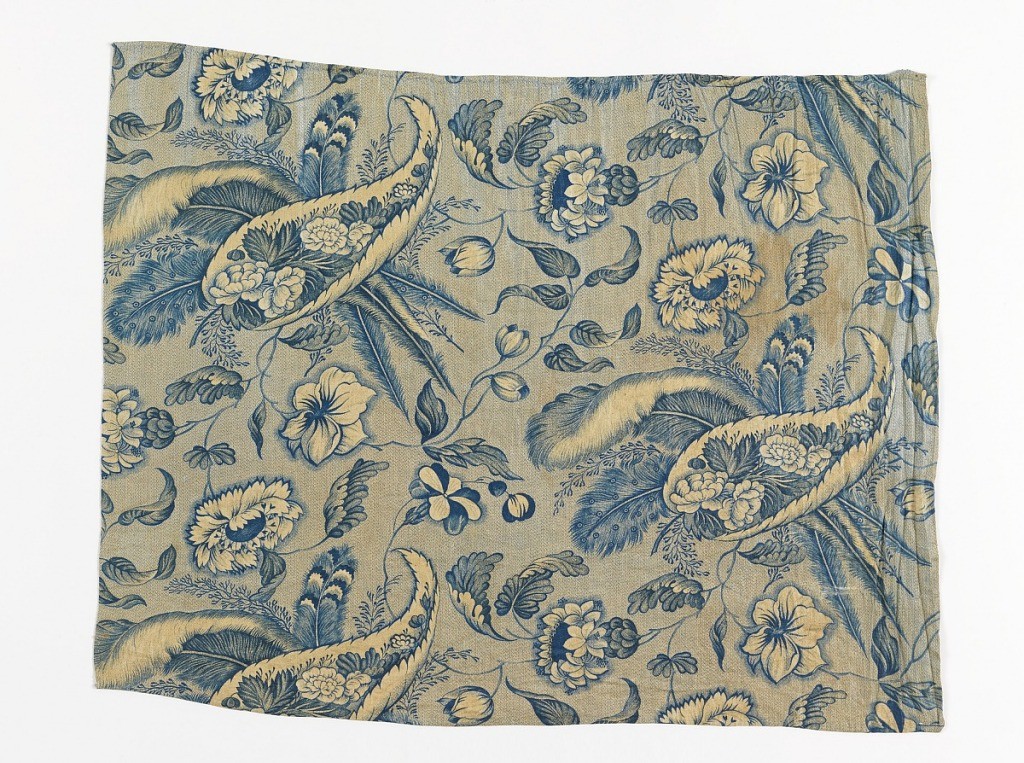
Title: Fragments
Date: mid- 19th century
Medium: cotton Technique: printed by engraved roller on plain weave
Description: Fragments of valance or bed skirt. Thin woven cotton with repeating floral pattern in blue on yellow. Dominant design feature is a large curled leaf containing cut flowers. Background printed with minute dots giving almost solid effect. Diagonally oriented design.